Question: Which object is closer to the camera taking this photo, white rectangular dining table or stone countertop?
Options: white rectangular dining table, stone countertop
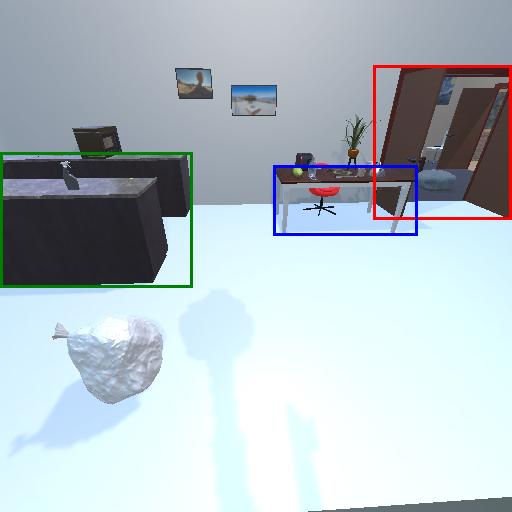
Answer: white rectangular dining table